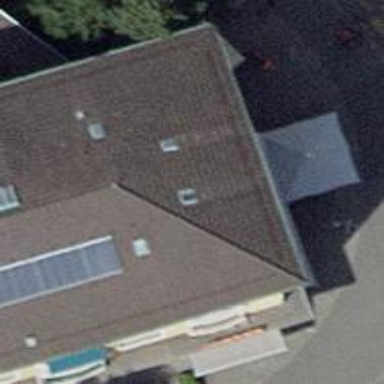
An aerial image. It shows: Supermarket.